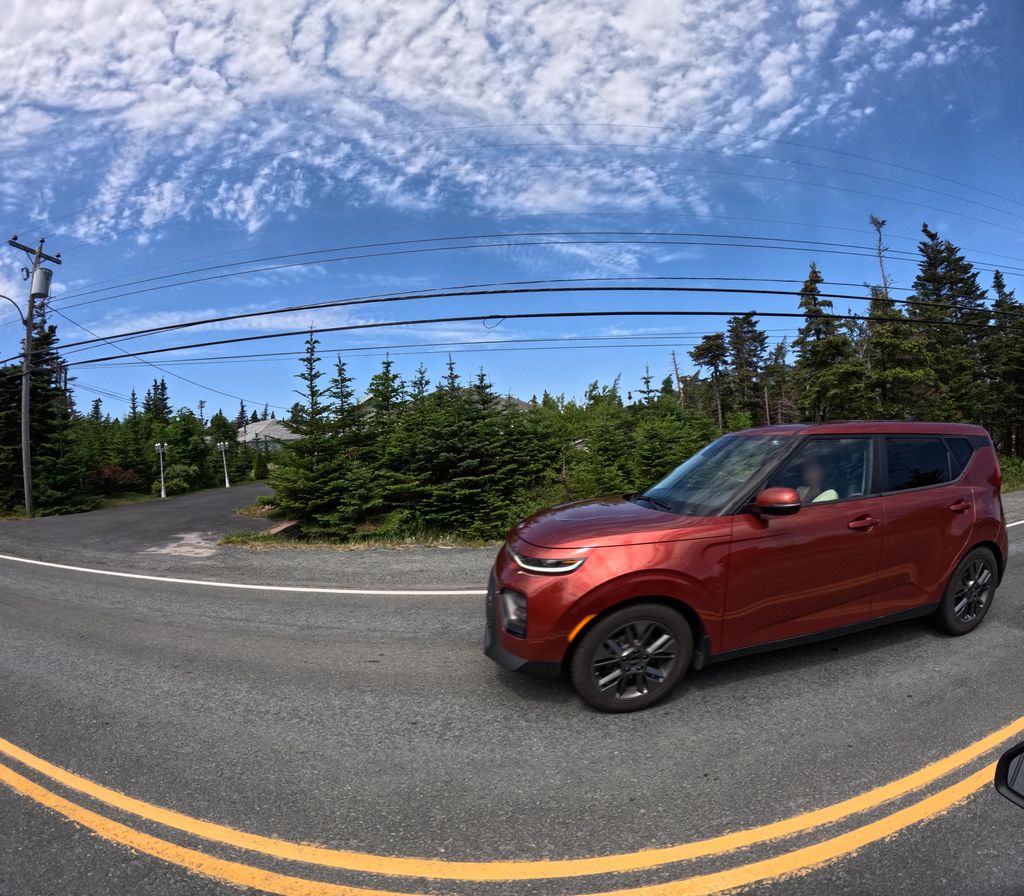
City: st_johns